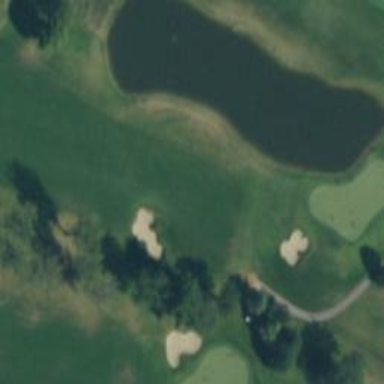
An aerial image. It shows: Scenic view of water hazard on golf course. The natural water feature adds beauty to the landscape.